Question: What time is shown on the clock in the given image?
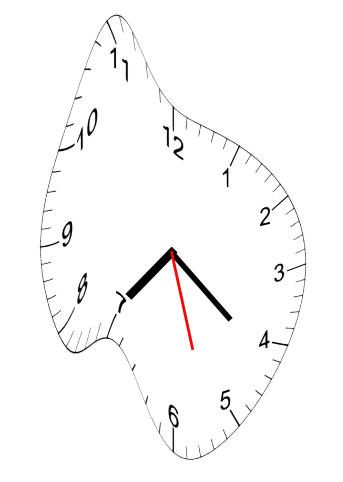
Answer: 07:21:27